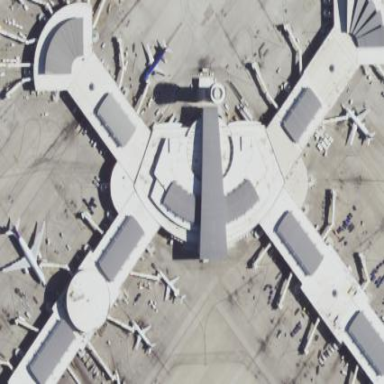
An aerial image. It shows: Apron at the airport.